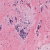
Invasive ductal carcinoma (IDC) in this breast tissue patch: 1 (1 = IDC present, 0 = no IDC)